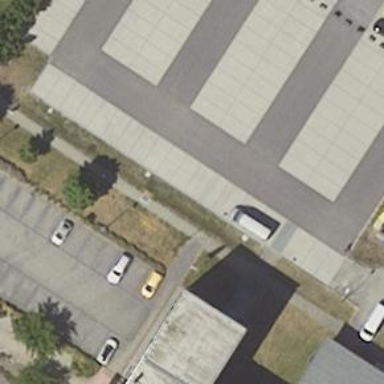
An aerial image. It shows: Parking aisle designated as service road.